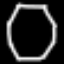
Label: octagon